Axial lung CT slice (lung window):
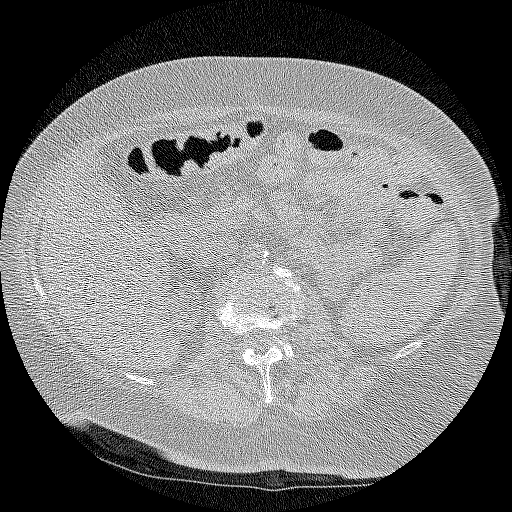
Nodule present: no